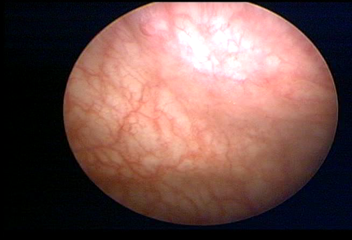
Modality: WLC
Class: Normal mucosa
Bladder cancer association: No